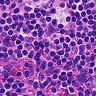
Metastatic tissue present: no